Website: home-depot
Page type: customer-info-address
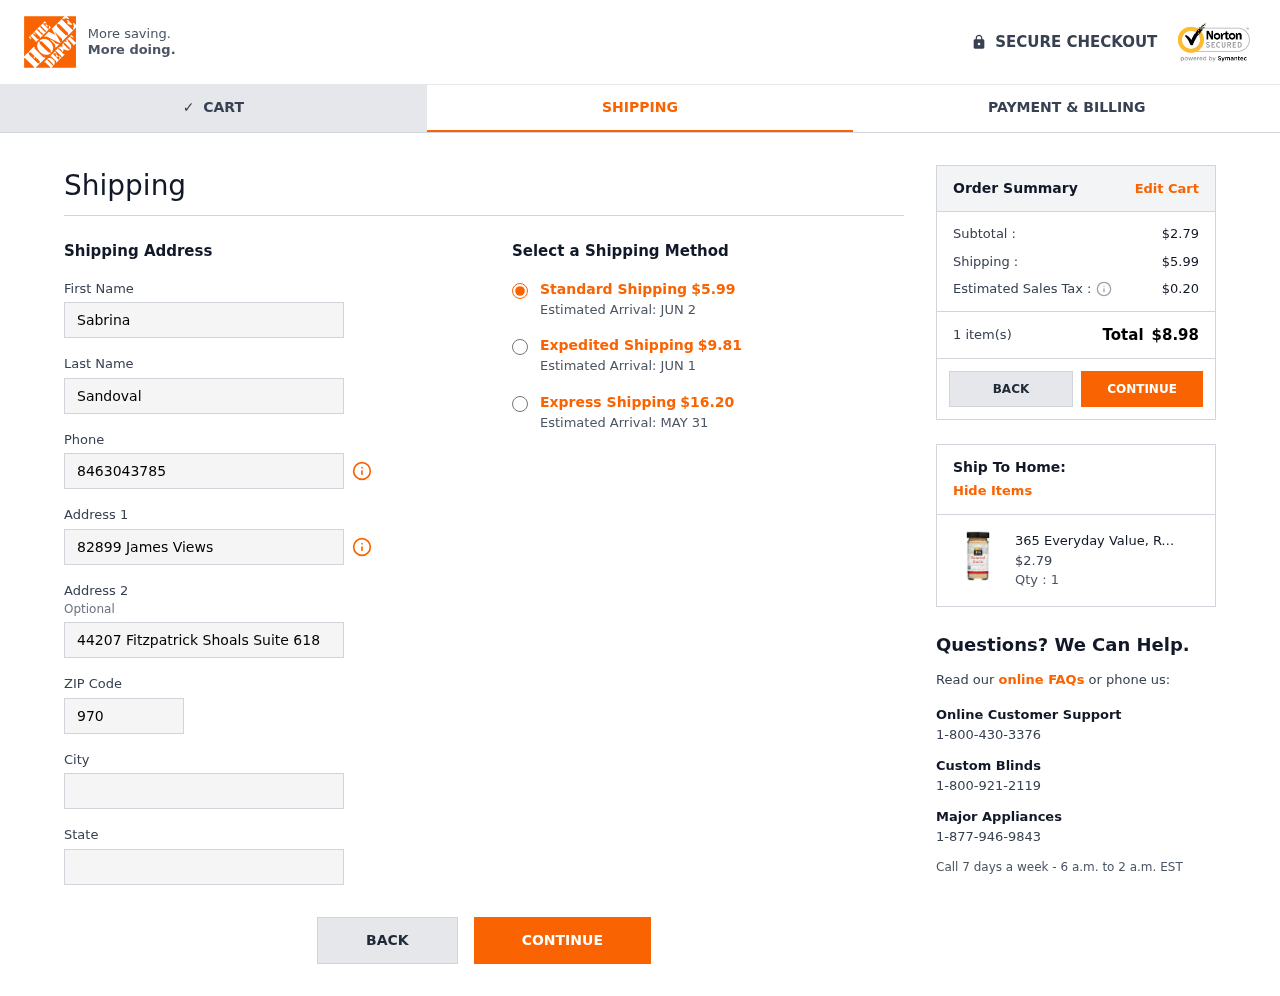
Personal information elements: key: PII_CITY
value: Wigginschester
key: PII_FIRSTNAME
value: Sabrina
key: PII_LASTNAME
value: Sandoval
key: PII_PHONE
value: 8463043785
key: PII_POSTCODE
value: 97085
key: PII_STATE
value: Vermont
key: PII_STREET
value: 82899 James Views
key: PII_STREET2
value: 44207 Fitzpatrick Shoals Suite 618
Product elements: key: PRODUCT1_NAME
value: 365 Everyday Value, Roasted Garlic, 2.8 oz
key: PRODUCT1_PRICE
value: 2.79
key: PRODUCT1_QUANTITY
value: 1
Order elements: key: ORDER_SHIPPING_COST
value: $5.99
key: ORDER_DELIVERY_DATE
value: Estimated Arrival: JUN 2
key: ORDER_SHIPPING_COST_EXPEDITED
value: $9.81
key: ORDER_DELIVERY_DATE_EXPEDITED
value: Estimated Arrival: JUN 1
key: ORDER_SHIPPING_COST_EXPRESS
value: $16.20
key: ORDER_DELIVERY_DATE_EXPRESS
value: Estimated Arrival: MAY 31
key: ORDER_SUBTOTAL
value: $2.79
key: ORDER_TAX
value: $0.20
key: ORDER_NUM_ITEMS
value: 1 item(s)
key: ORDER_TOTAL
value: $8.98